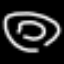
Label: donut